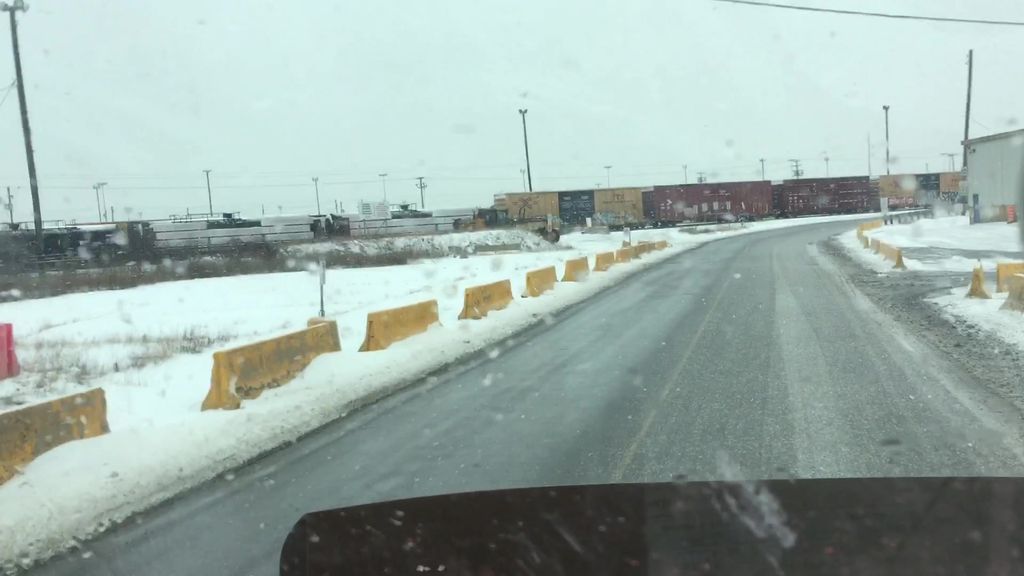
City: montreal